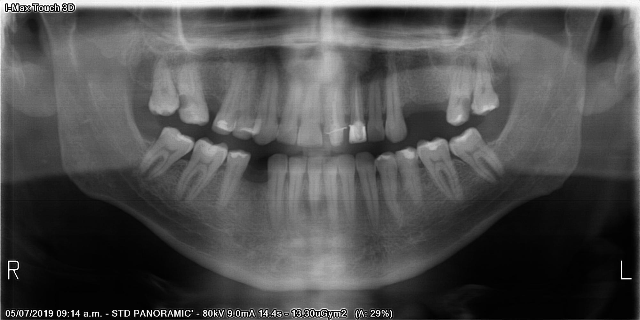
adult